Field crop: maize
Growth stage: 2
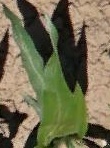
Species: maize